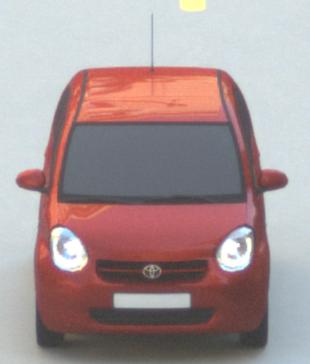
Make: Toyota
Model: Passo
Detailed model: Toyota Passo X Yururi
Model produced from: 2010
Model produced until: 2016
Doors: 5
Color: red
Road condition: dry road
Daytime: morning or afternoon
Contrast: low contrast